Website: macys
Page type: account-selection
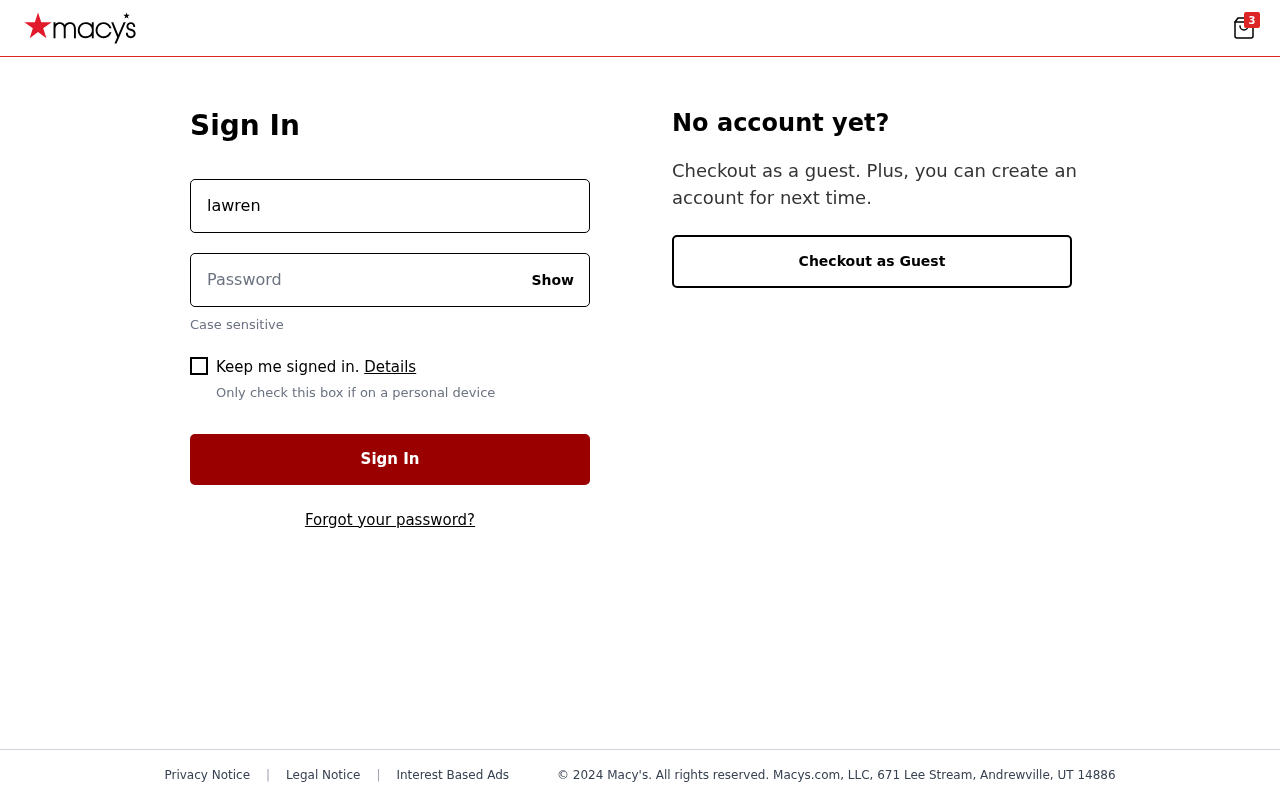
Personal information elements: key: PII_LOGIN_USERNAME
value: lawrence.price
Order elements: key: ORDER_NUM_ITEMS
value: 3